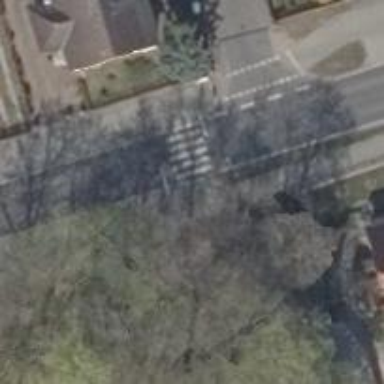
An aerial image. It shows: Footway with zebra crossing.